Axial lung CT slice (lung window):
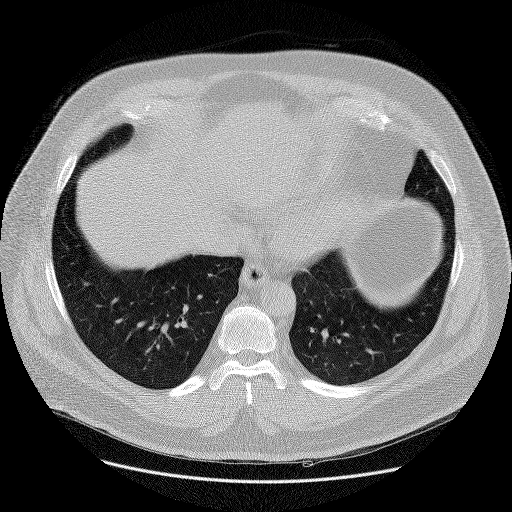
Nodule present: no